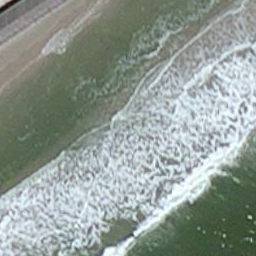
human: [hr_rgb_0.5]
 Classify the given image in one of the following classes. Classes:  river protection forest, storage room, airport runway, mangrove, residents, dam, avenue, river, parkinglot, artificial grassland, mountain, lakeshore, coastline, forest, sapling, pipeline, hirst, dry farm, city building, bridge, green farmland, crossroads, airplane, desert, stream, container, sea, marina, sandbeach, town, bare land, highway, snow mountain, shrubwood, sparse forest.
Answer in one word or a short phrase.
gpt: coastline